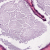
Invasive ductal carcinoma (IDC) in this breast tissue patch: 0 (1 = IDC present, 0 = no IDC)